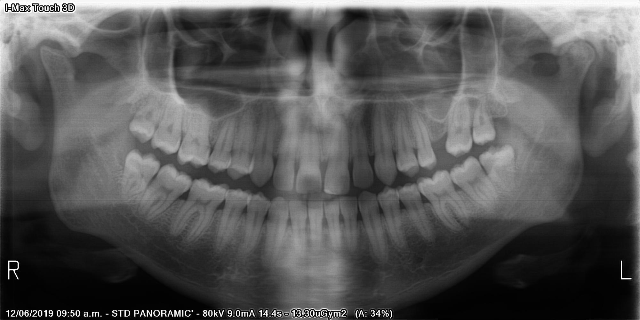
adult